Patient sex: M
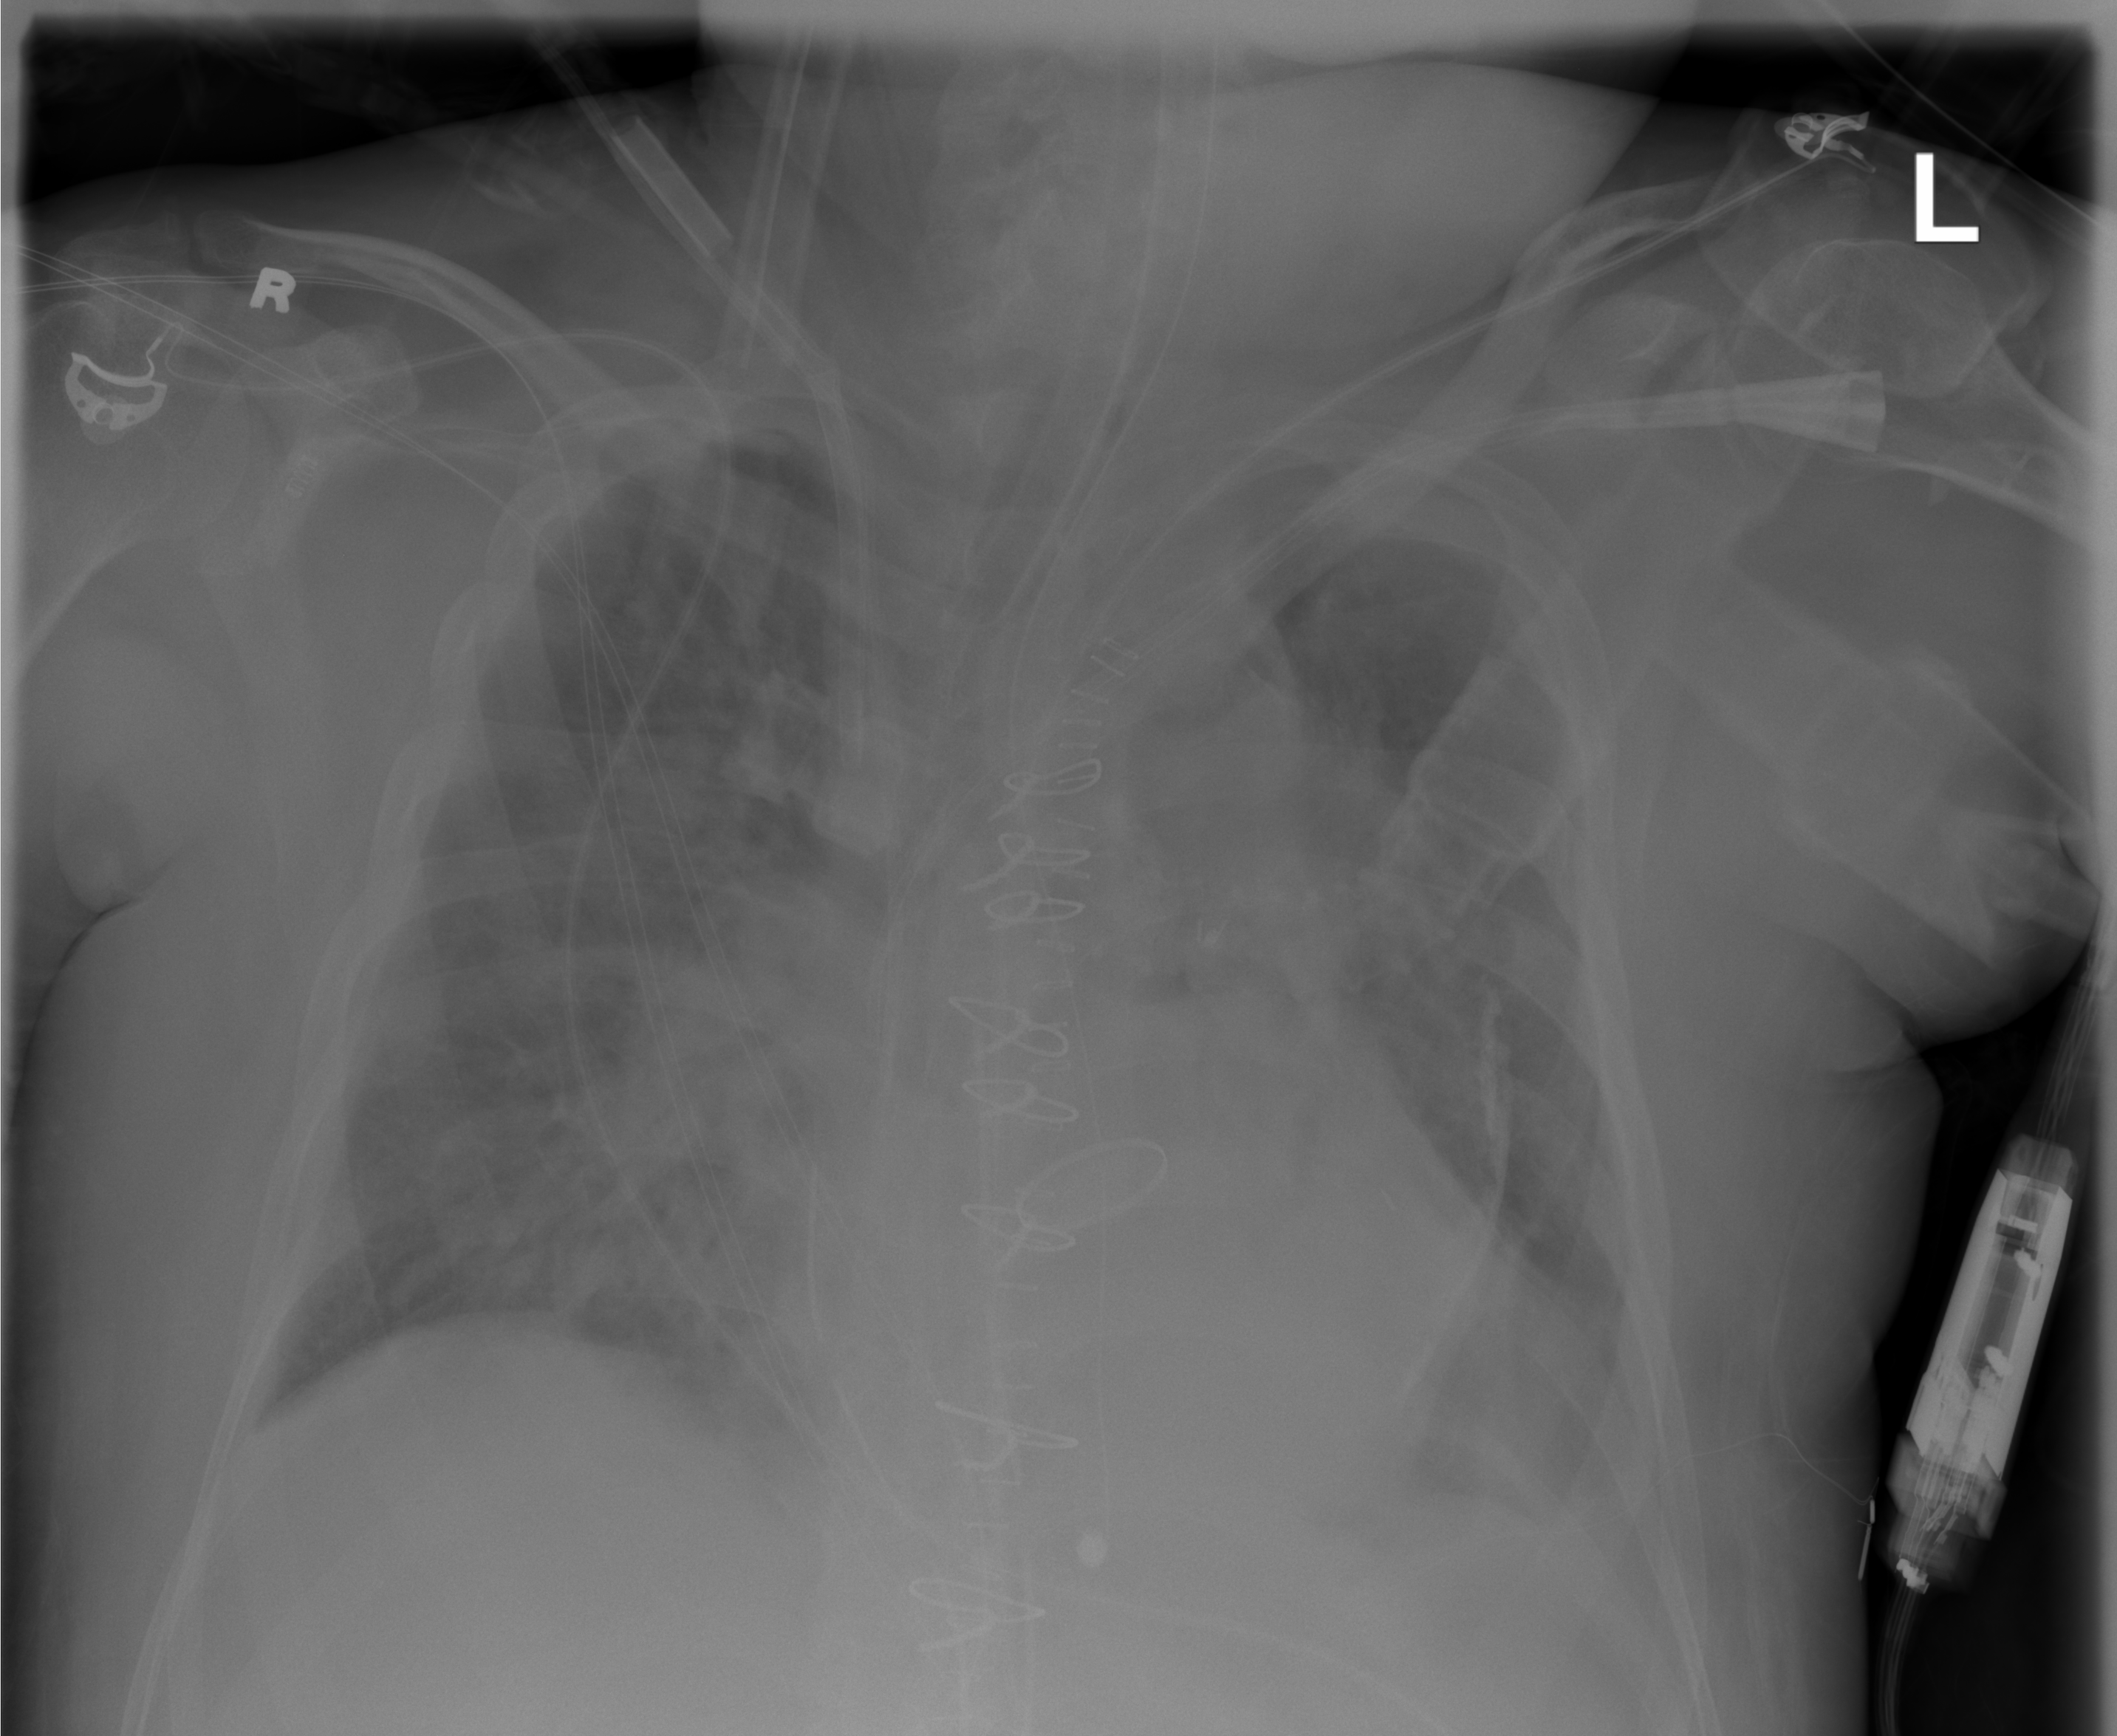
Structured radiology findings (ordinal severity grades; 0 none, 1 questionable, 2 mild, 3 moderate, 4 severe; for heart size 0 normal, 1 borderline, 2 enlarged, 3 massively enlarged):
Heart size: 1
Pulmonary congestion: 3
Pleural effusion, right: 2
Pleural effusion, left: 2
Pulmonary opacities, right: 3
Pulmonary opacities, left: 2
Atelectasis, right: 3
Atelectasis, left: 2